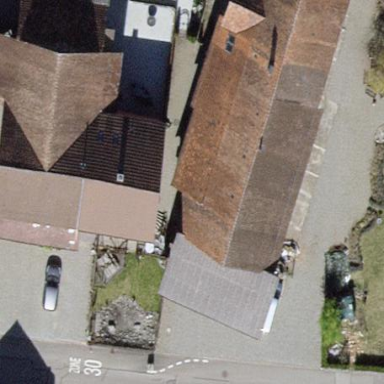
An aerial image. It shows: Gabled roofed house.